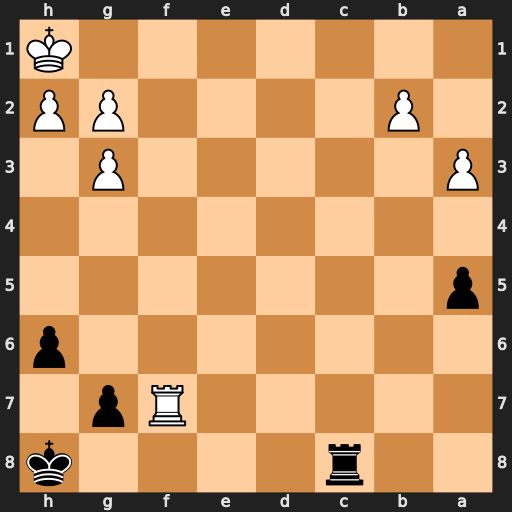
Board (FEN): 2r4k/5Rp1/7p/p7/8/P5P1/1P4PP/7K
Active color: b
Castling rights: -
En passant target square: -
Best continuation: Rc1+ Rf1 Rxf1#